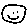
Label: smiley face